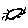
Label: sun